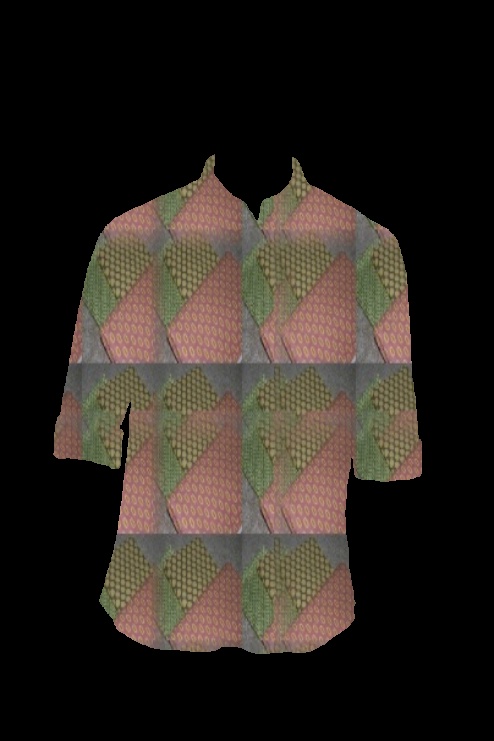
green multi print button up tee